Question: I have an excel file with several worksheets
the worksheet is littered with formulas in each cell which reference cells in other worksheets such as:
in WS1 in cell A1 it has '=+WS2!B2'
in WS2 in cell B2 it has '=+WS3!C3'
and in C3 it says '=D4*50'
Is there a way to have cell A1 in WS1 to be '=D4*50' ? or atleast show that to me?
The closest I could do is click on 'Evaluate Formula' which will traverse through the reference and cells

Is there something like this but for many cells?
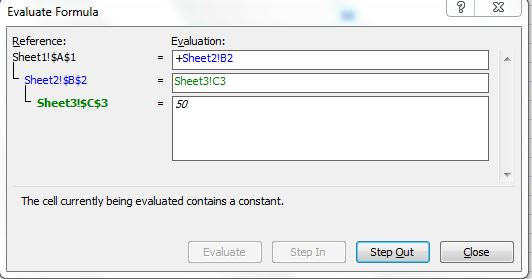
Answer: On Formula tab, Trace Dependent and Trace precedents can help you..